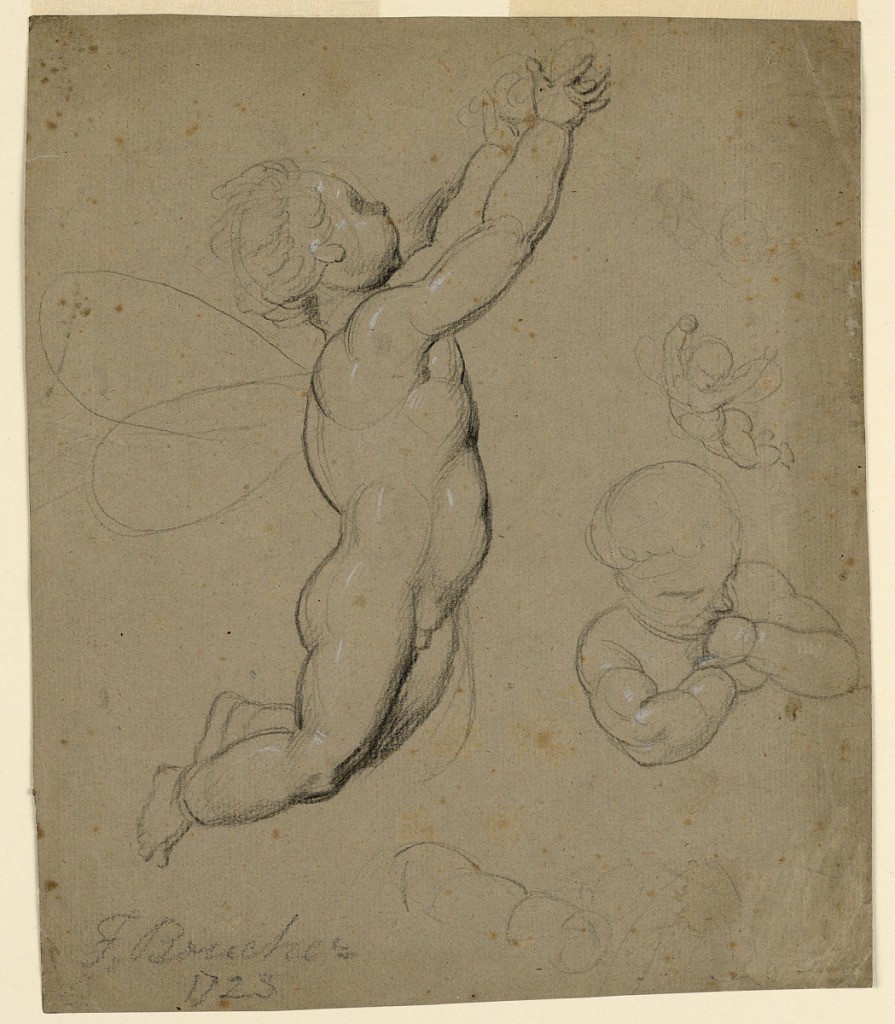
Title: Studies of putti
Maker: François Boucher, French, 1703–1770
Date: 1770
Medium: Black chalk and white heightening on grey paper
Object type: Drawing
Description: A flying putto holds his arms aaloft with something in his hands. Another flying putto and a study of the head and shoulders of a putto.
Verso: sketch of the back of a flying putto.